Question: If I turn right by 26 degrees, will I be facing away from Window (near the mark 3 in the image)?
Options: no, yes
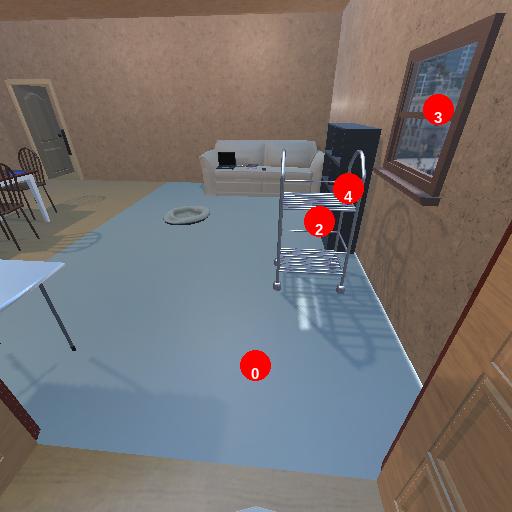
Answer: no